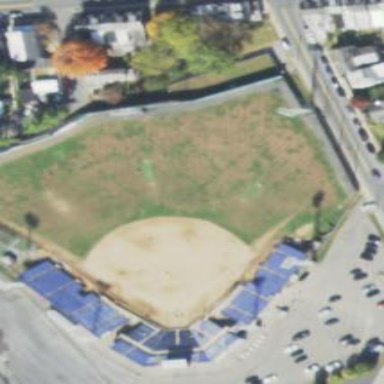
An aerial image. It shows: Stadium primarily used for baseball and softball.